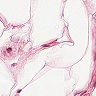
Metastatic tissue present: no